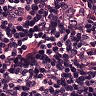
Metastatic tissue present: no